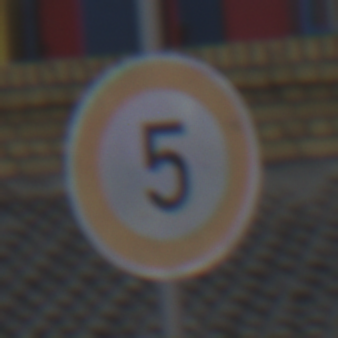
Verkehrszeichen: Geschwindigkeit5
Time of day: SunriseSunset
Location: Outdoor (Beach)
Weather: Overcast
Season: NotSpecified
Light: Natural